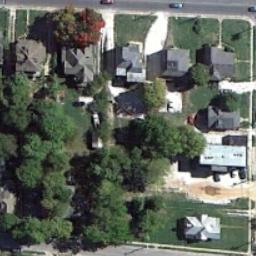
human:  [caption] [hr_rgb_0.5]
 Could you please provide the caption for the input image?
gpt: Numerous trees are in medium residential area .

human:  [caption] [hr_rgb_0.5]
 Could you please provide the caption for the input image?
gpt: The medium residential area is well green and has lots of neatly arranged houses .

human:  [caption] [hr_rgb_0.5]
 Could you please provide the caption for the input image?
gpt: The medium residential is on the grass next to some trees .

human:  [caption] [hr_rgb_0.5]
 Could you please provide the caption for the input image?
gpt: Medium-sized houses have blue roofs .

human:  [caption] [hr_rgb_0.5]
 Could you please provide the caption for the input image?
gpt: There are some green trees and black buildings on the medium residential area .